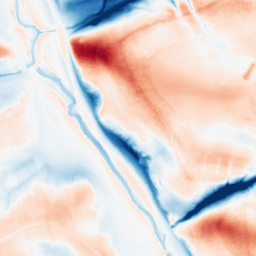
Category: classical
Decomposition family: gaussian_anisotropic
Decomposition parameters: sigma_x: 5
sigma_y: 20
Upsampling method: quintic
Upsampling parameters: scale: 8
Upsampling scale: 8